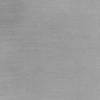
Label: dusty